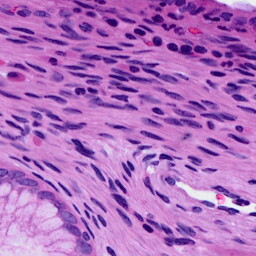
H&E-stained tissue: Cervix